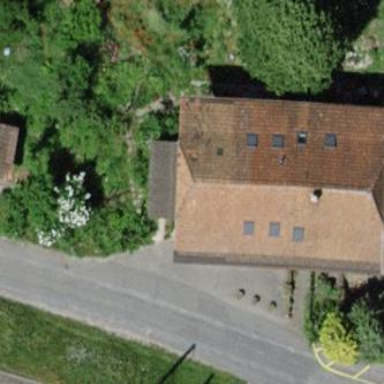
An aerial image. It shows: Farm building.